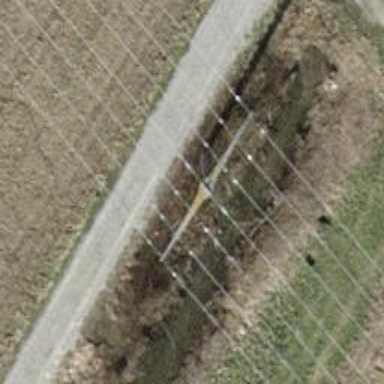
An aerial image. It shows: Power line in the image.